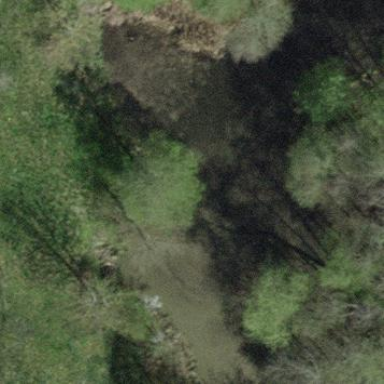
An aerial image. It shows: Pond with natural water.